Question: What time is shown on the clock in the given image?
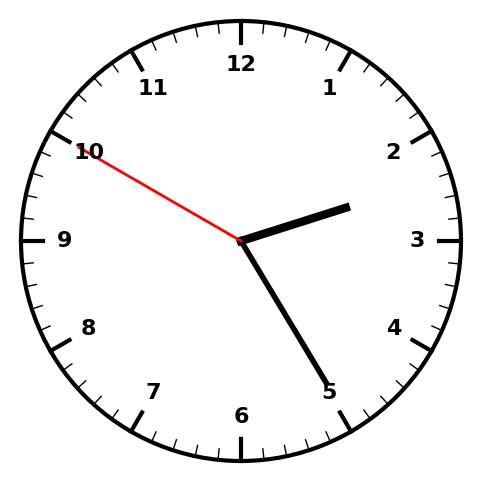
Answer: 02:24:50